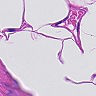
Metastatic tissue present: no